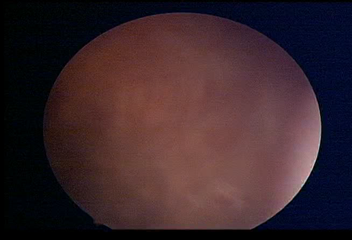
Modality: WLC
Class: Normal mucosa
Bladder cancer association: No